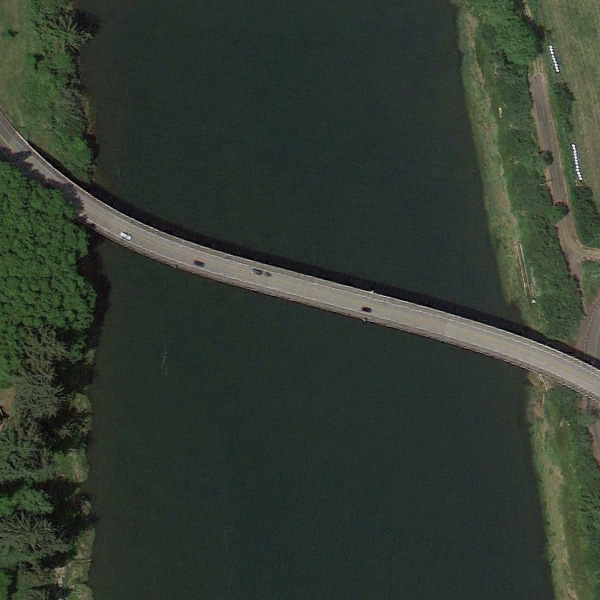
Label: Bridge